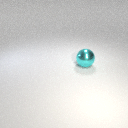
large cyan metal sphere